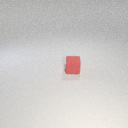
small red rubber cube